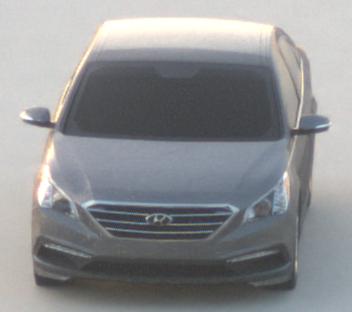
Make: Hyundai
Model: Sonata
Detailed model: Gen. 7
Model produced from: 2015
Model produced until: 2017
Doors: 4
Color: gray
Road condition: dry road
Daytime: sunrise or sunset
Contrast: low contrast